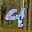
Label: 4